You are looking at the short-time Fourier spectrogram of a rotating shaft's vibration signal. Classify the rotor condition as one of: normal, misalignment, unbalance, looseness.
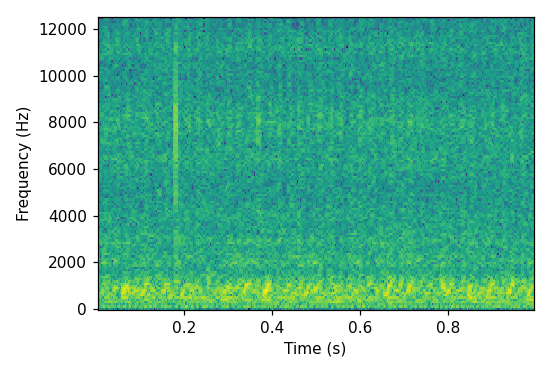
Answer: misalignment